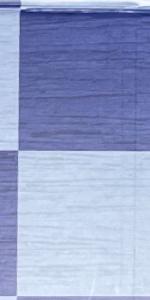
Label: Empty